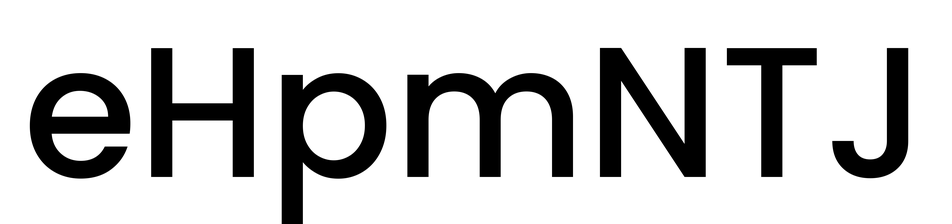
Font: Poppins-Medium